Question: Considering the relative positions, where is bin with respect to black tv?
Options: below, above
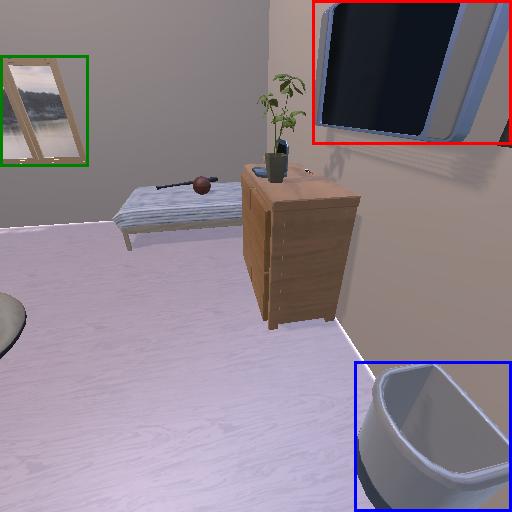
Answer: below